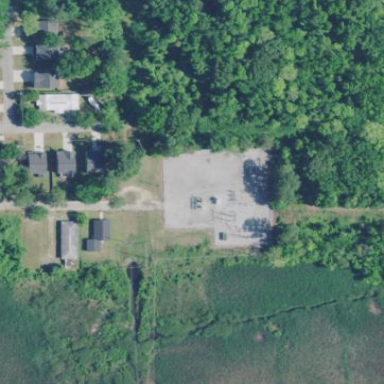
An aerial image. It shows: Distribution level power substation enclosed by fence.